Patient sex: M
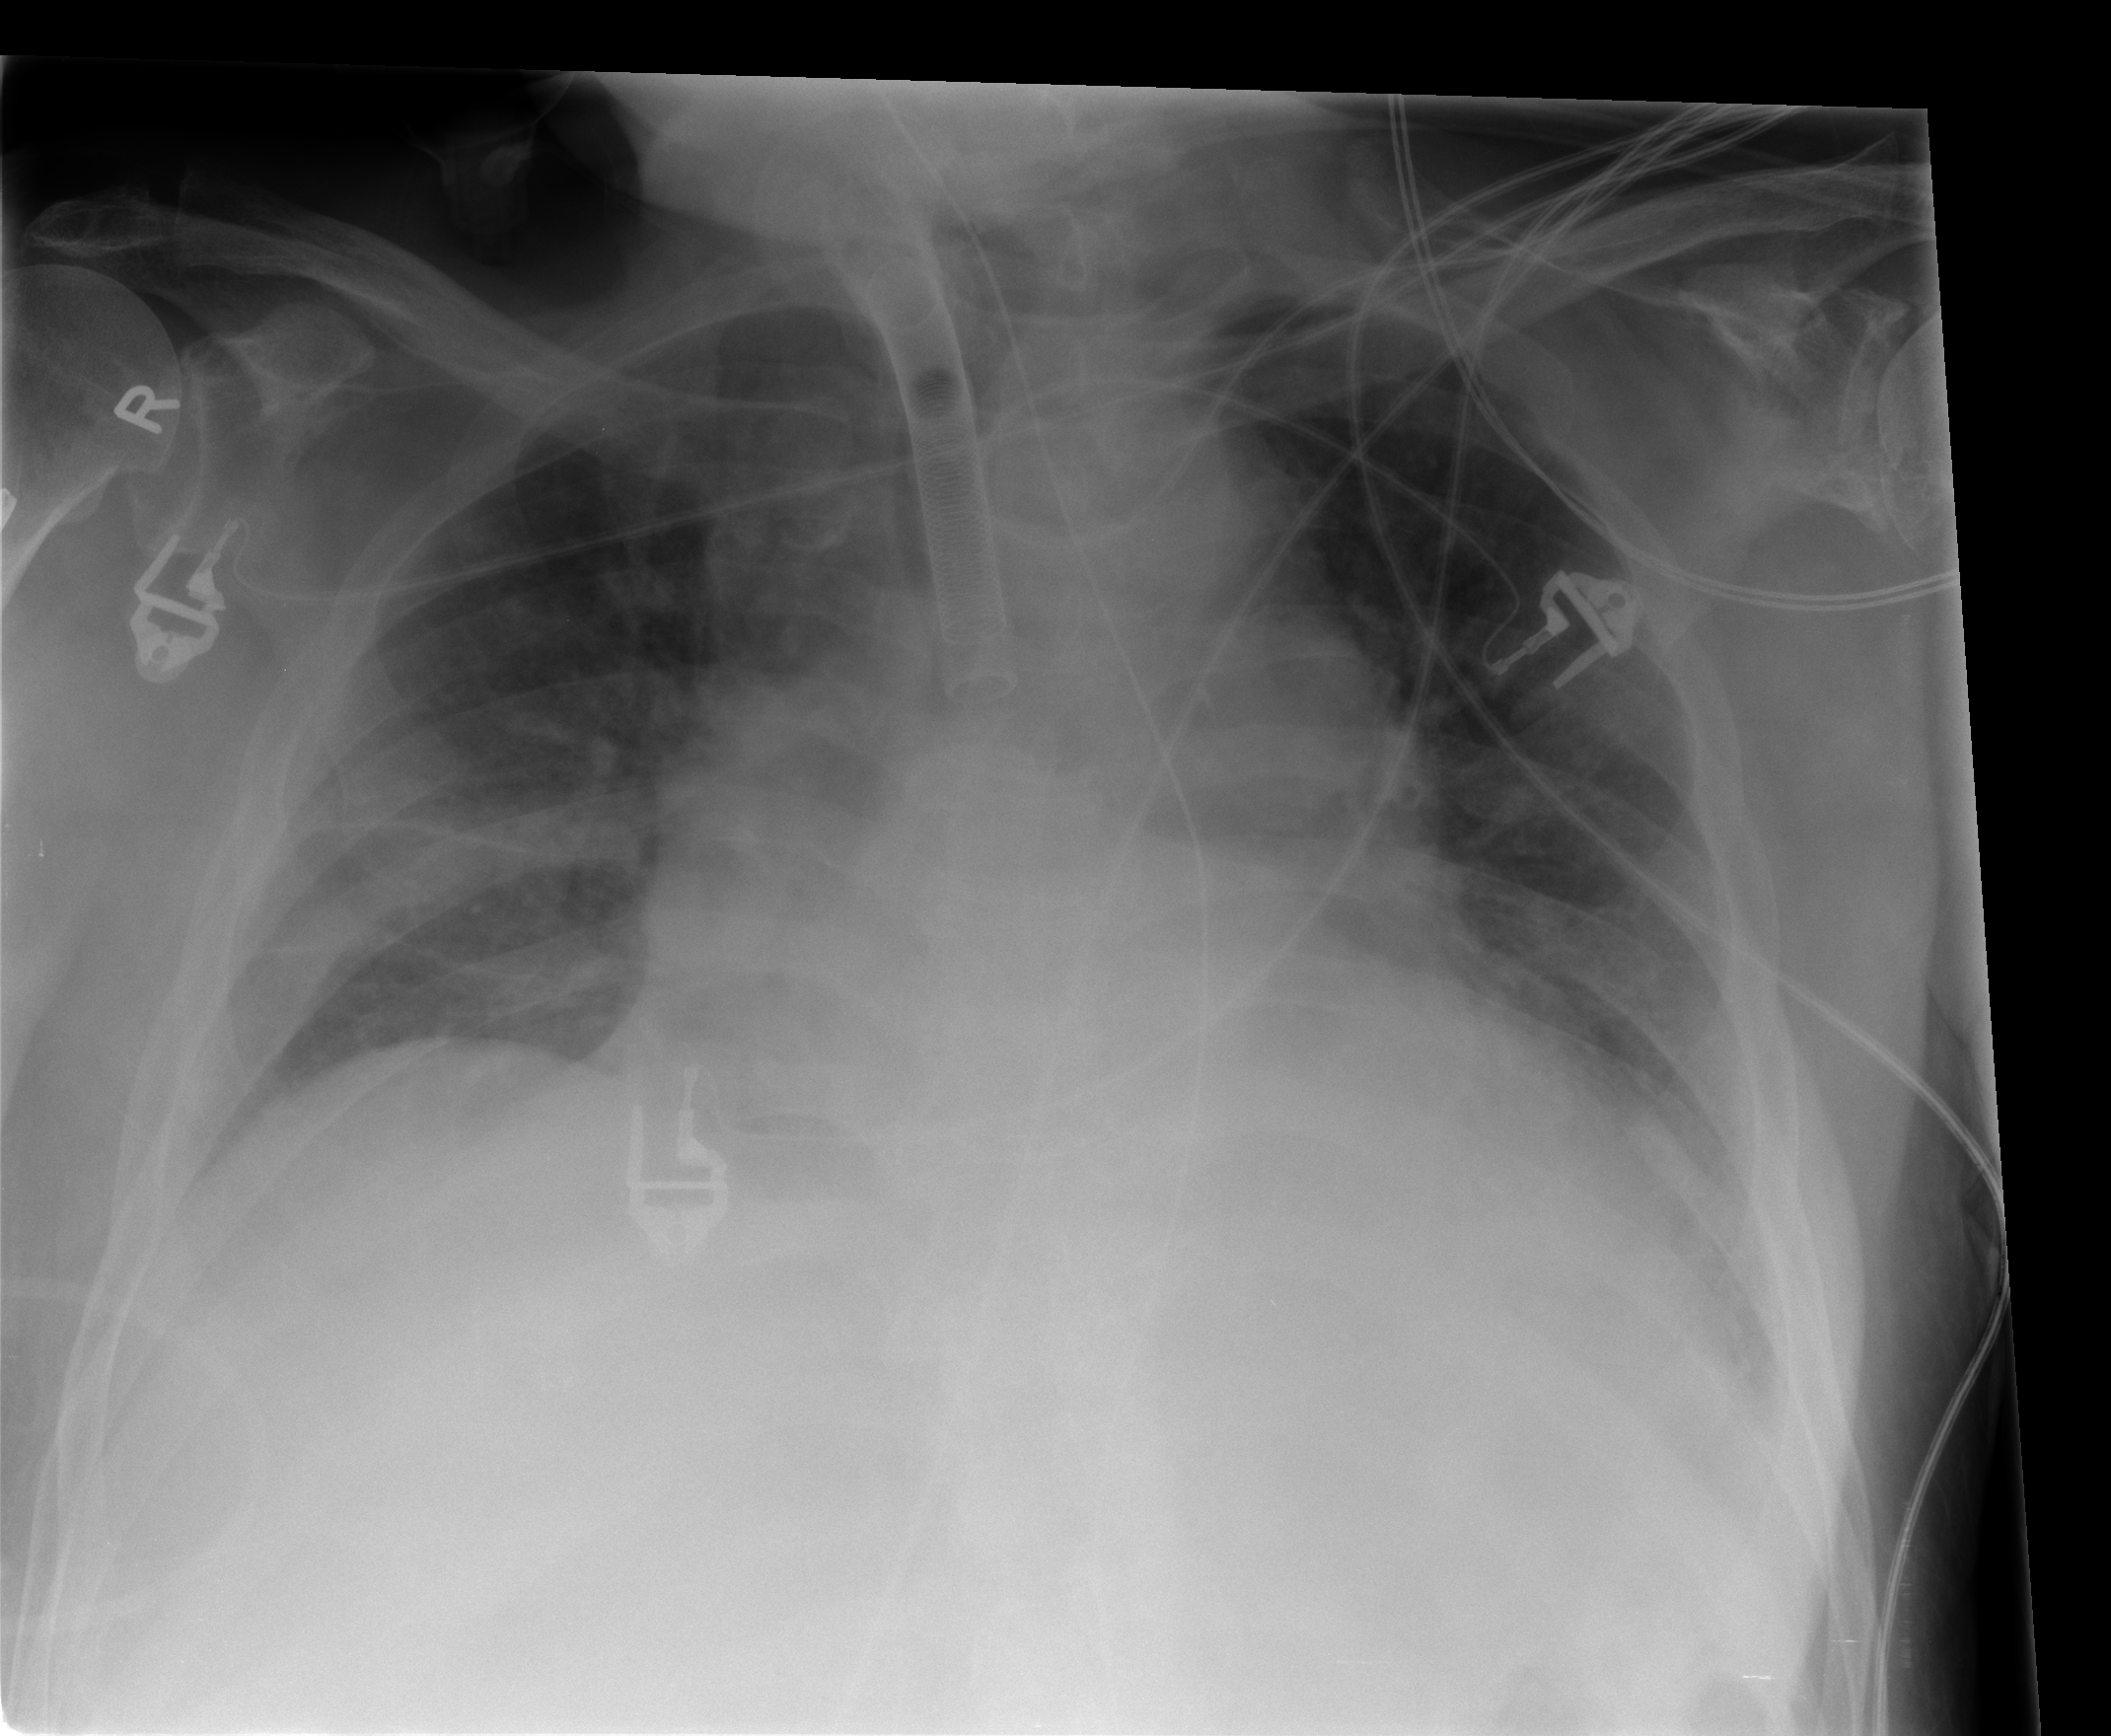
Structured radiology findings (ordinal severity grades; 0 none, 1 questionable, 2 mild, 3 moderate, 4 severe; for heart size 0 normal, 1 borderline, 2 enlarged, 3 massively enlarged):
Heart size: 2
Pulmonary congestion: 2
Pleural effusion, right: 2
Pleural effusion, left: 2
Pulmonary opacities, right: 2
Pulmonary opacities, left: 0
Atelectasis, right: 1
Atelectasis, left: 2